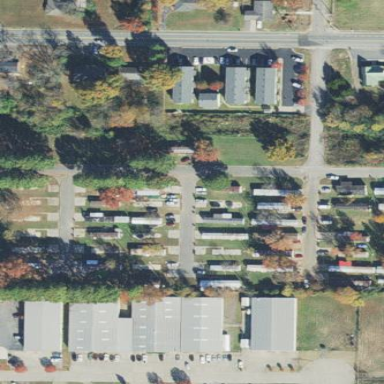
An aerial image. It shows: Residential area designated as trailer park.